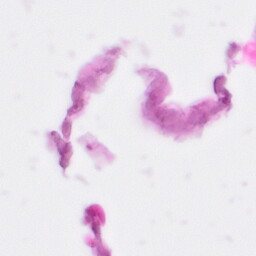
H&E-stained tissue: Pancreatic